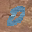
Label: 0